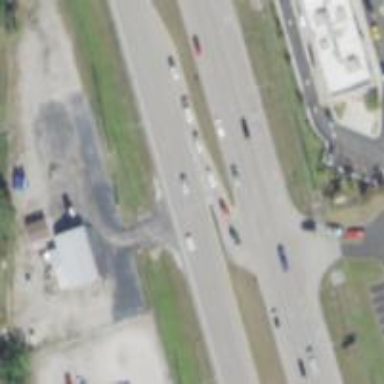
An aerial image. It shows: Asphalt trunk link road.